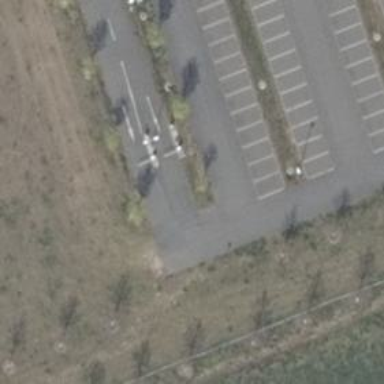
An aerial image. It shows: Asphalt parking aisle along service road.